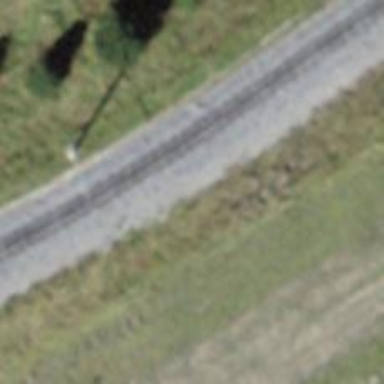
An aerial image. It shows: Narrow-gauge railway track with 1 electrified contact line.